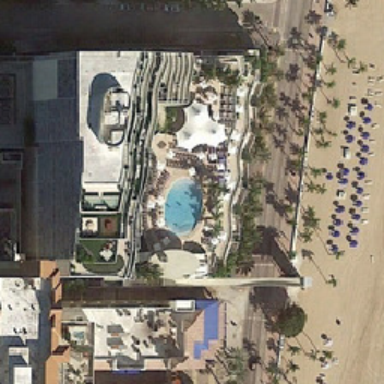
There were a lot of coconut trees on the beach .